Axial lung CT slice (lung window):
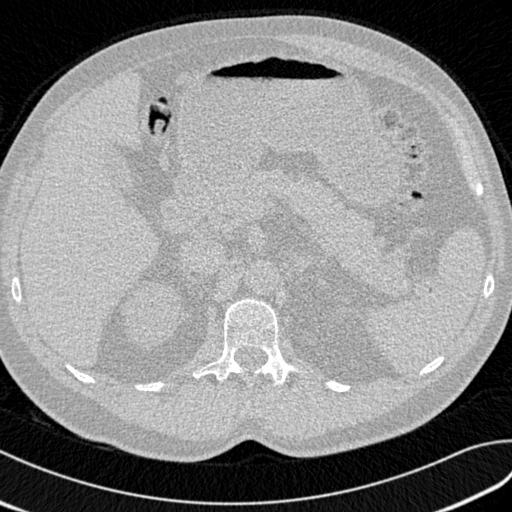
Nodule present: no